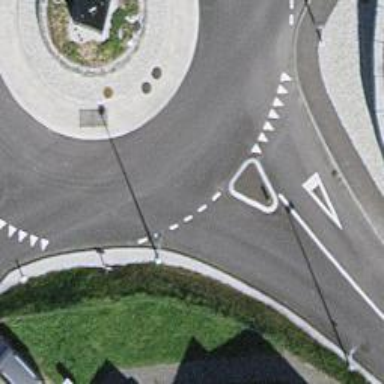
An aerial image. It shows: Secondary road with asphalt surface leading to roundabout junction.